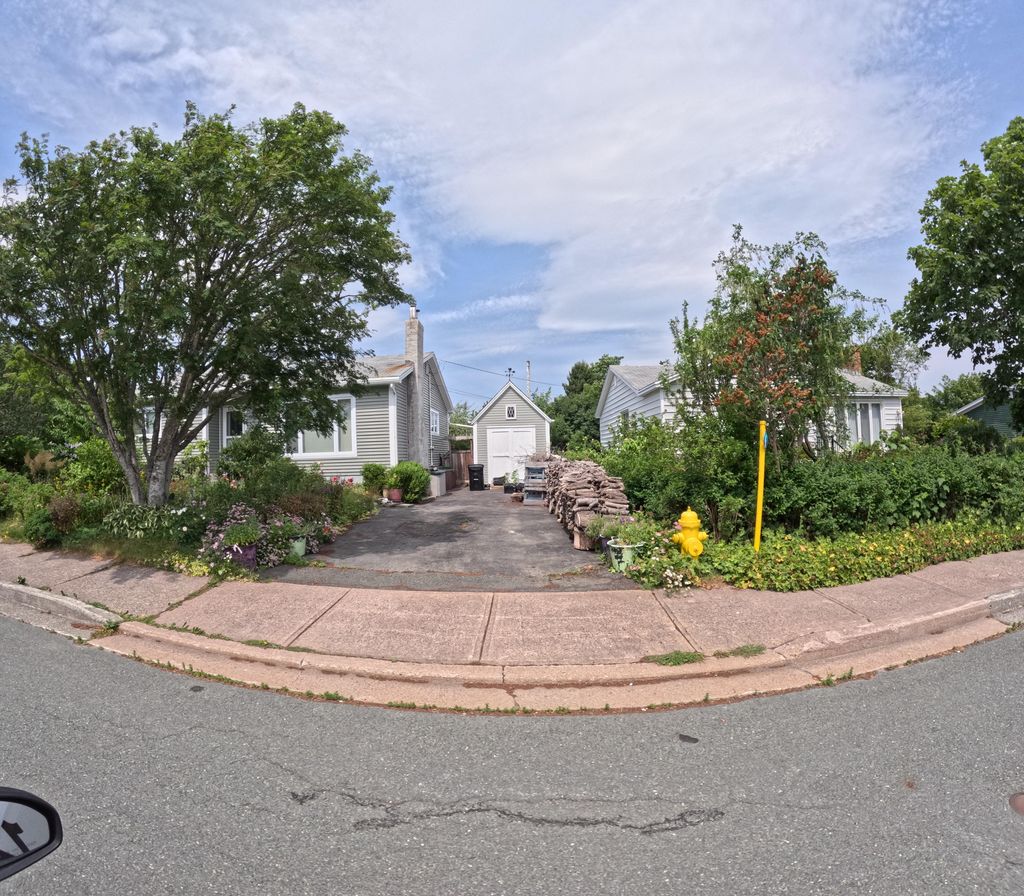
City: st_johns